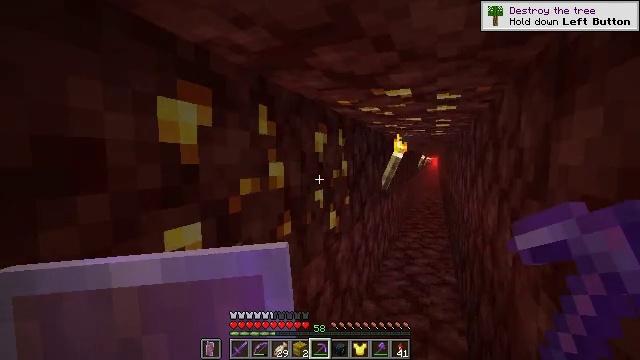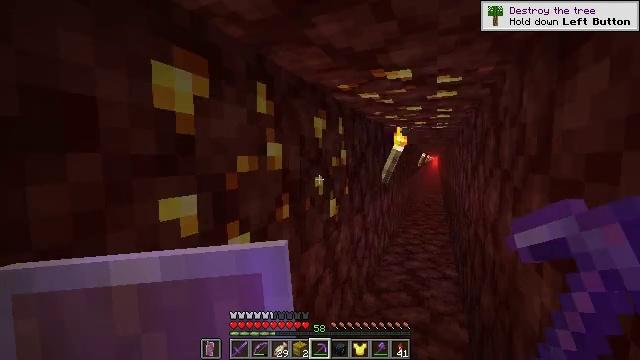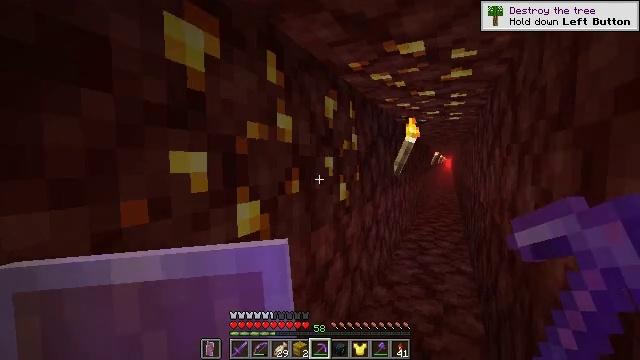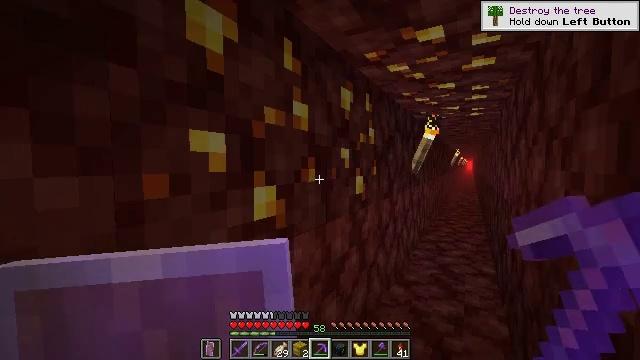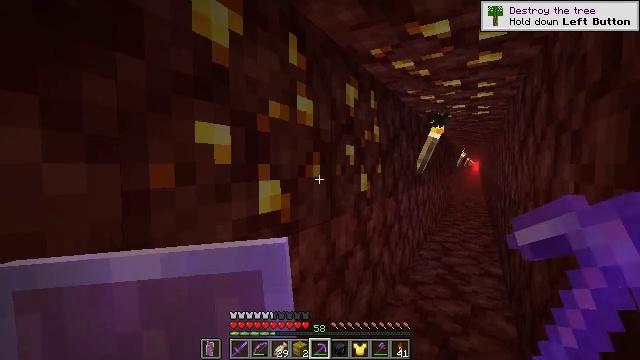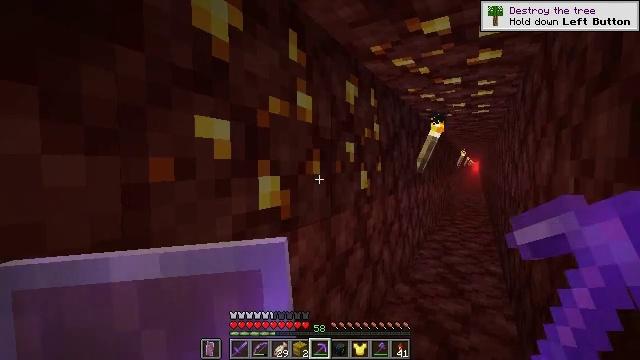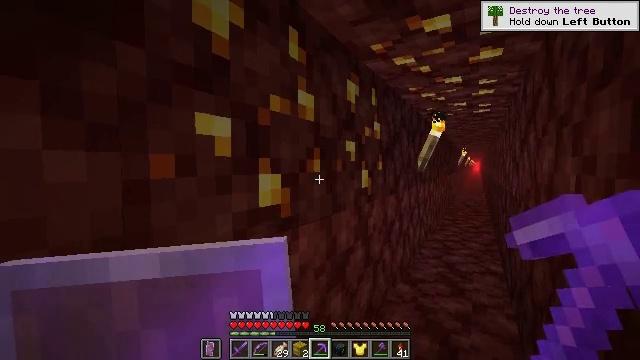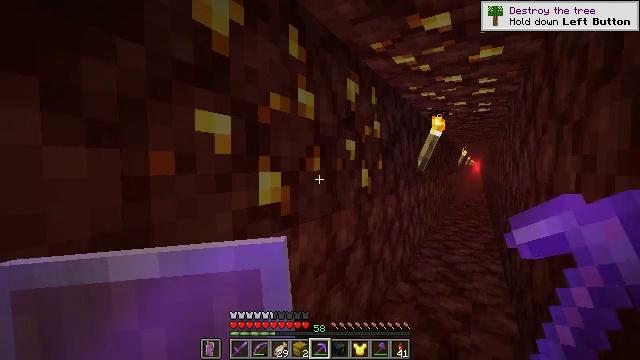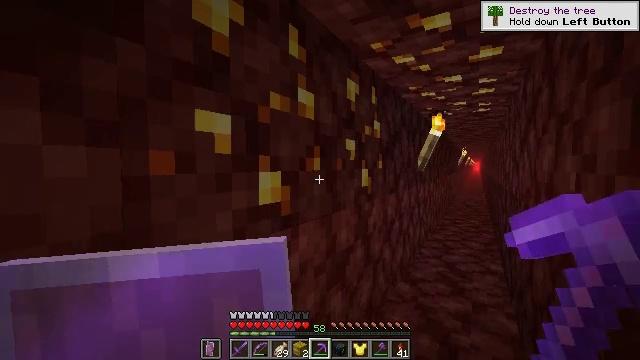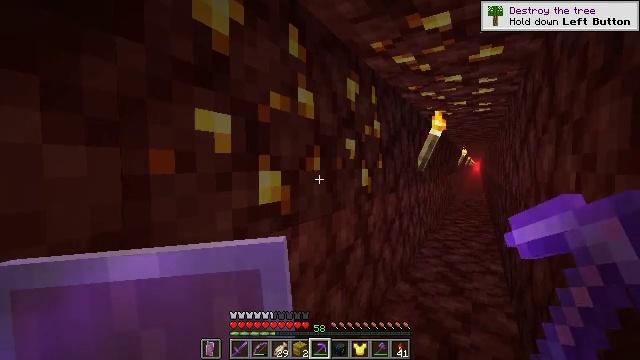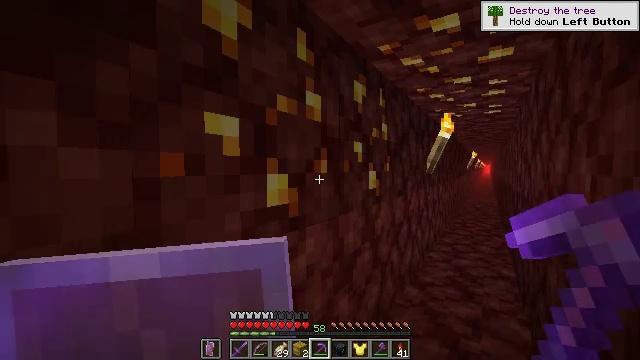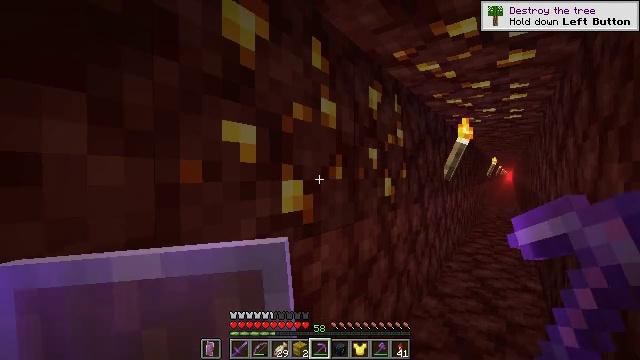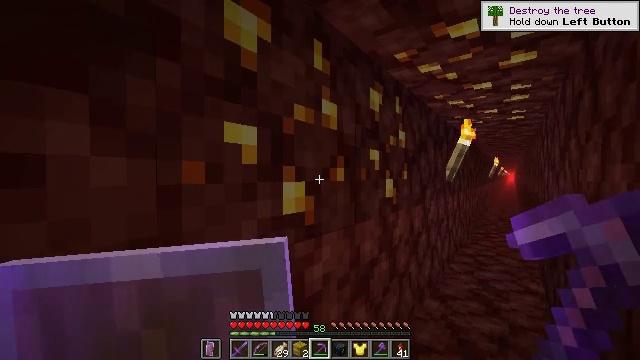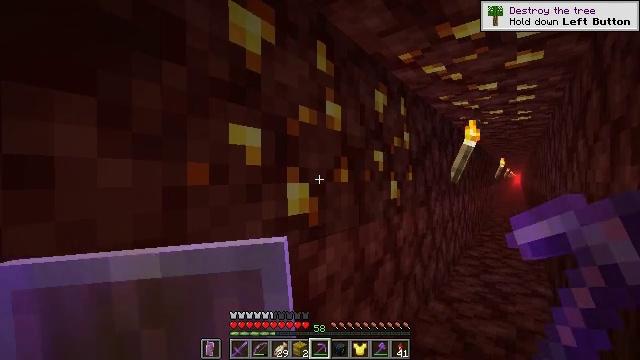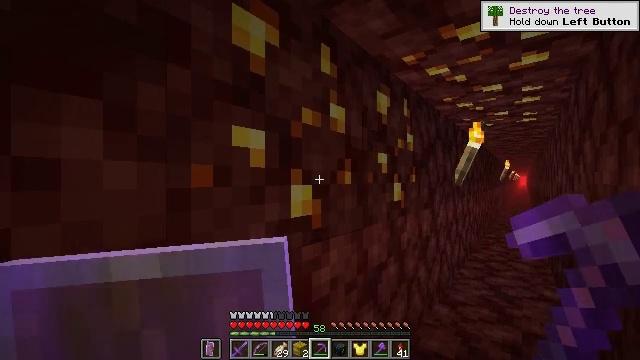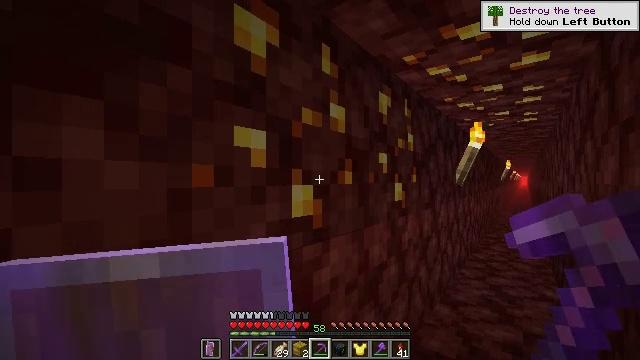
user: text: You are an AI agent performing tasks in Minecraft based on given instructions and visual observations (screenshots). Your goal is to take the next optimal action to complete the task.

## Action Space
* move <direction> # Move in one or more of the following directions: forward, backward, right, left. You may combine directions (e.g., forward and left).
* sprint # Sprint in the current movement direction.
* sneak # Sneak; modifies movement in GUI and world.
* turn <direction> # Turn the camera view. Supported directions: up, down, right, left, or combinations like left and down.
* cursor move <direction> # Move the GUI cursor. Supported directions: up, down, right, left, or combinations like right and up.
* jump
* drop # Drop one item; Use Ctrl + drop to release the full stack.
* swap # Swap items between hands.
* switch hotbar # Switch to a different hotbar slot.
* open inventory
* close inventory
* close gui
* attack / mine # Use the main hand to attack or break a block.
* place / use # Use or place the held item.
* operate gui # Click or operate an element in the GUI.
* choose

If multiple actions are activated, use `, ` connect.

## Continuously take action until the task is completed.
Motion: motion action
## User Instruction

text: Break the nether gold ore to obtain gold nuggets.
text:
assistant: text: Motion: sneak
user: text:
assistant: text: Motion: sneak, turn left
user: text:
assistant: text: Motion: sneak, turn left
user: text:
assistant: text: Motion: sneak, turn left
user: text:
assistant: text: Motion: sneak
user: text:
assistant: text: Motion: sneak
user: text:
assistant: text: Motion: sneak
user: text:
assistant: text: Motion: sneak
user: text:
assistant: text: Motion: sneak
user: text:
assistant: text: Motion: sneak, turn left
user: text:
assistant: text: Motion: sneak, turn left and up
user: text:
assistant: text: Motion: sneak
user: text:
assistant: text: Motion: sneak
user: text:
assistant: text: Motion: sneak
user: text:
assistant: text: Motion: sneak
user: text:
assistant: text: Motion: sneak
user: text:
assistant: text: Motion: sneak
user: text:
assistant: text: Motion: sneak
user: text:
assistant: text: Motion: sneak, attack / mine
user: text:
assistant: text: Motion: sneak, attack / mine
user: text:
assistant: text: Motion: sneak, attack / mine
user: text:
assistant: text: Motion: sneak, attack / mine
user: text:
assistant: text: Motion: sneak, attack / mine
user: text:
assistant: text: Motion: sneak, attack / mine
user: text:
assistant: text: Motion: sneak
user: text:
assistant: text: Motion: sneak
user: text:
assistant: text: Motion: sneak
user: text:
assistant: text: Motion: sneak
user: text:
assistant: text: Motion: sneak
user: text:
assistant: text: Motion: sneak